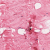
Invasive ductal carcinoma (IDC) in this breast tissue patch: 0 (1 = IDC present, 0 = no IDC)